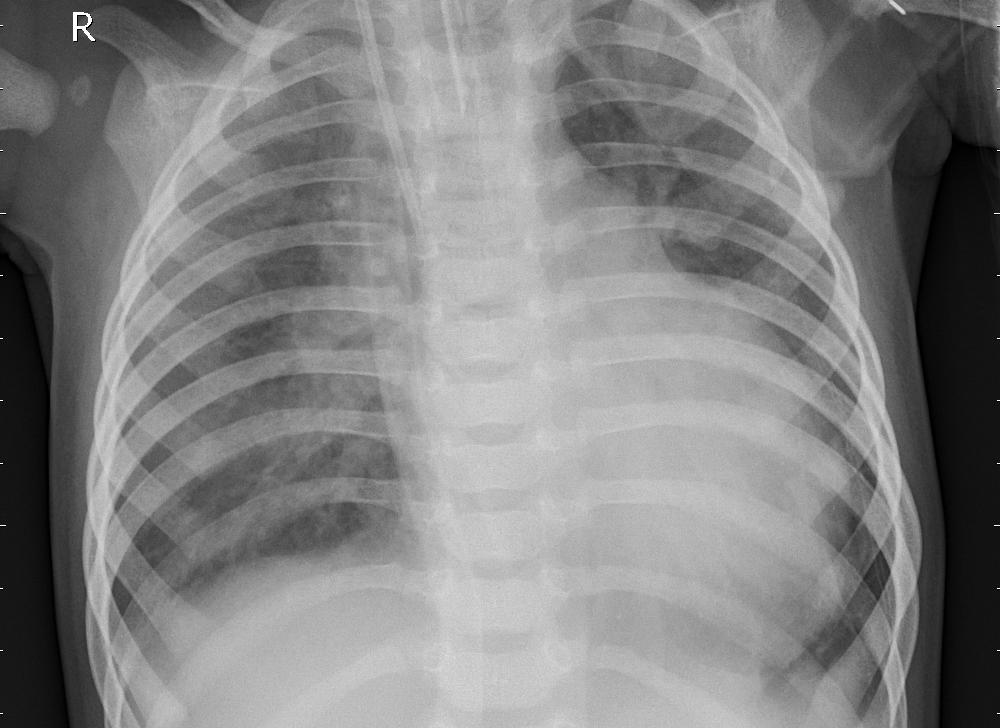
Diagnosis: PNEUMONIA